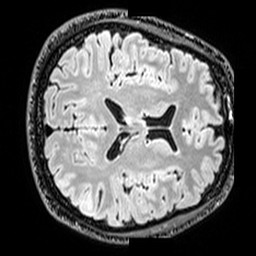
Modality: T2w
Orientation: axial
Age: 47
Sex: male
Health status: healthy
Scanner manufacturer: siemens
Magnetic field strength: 3 T
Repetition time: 5 s
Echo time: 0.397 s